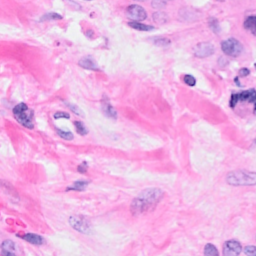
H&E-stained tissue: Breast